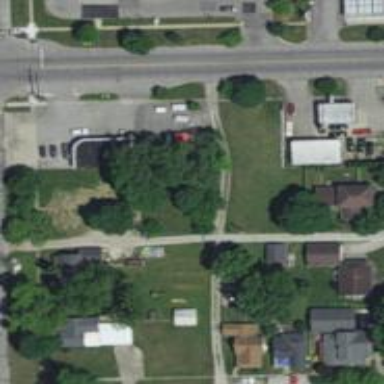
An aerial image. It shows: Alley classified as service road.